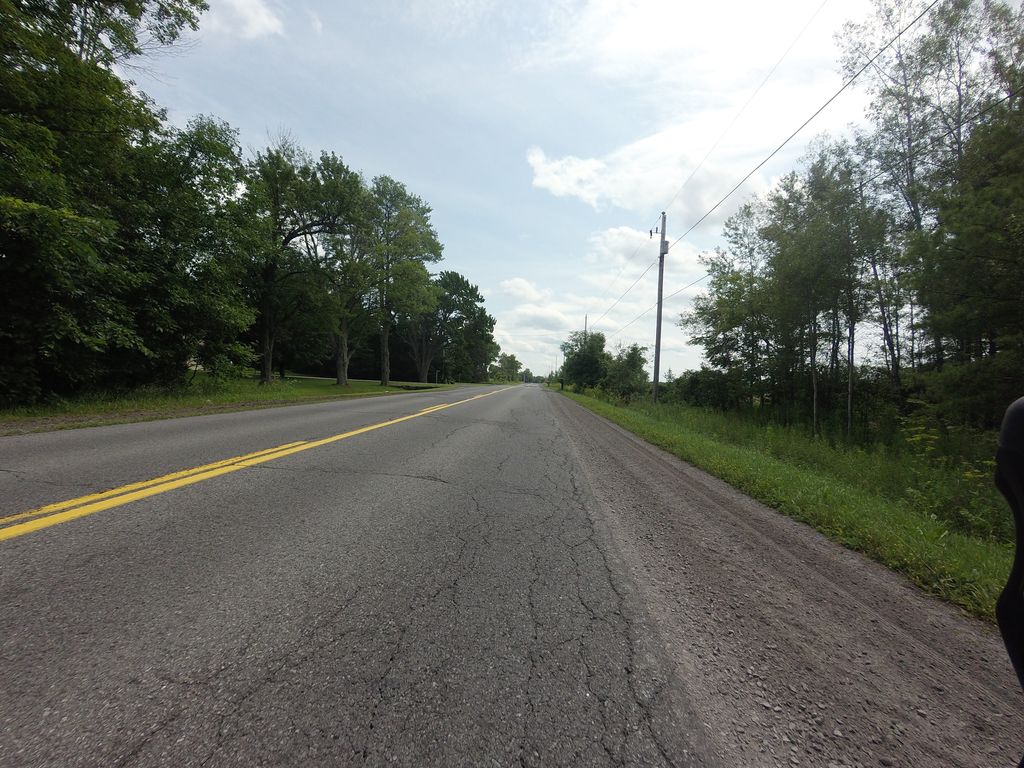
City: ottawa-gatineau